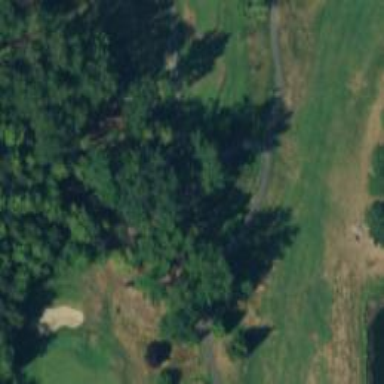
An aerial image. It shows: Footway that serves as golf path.